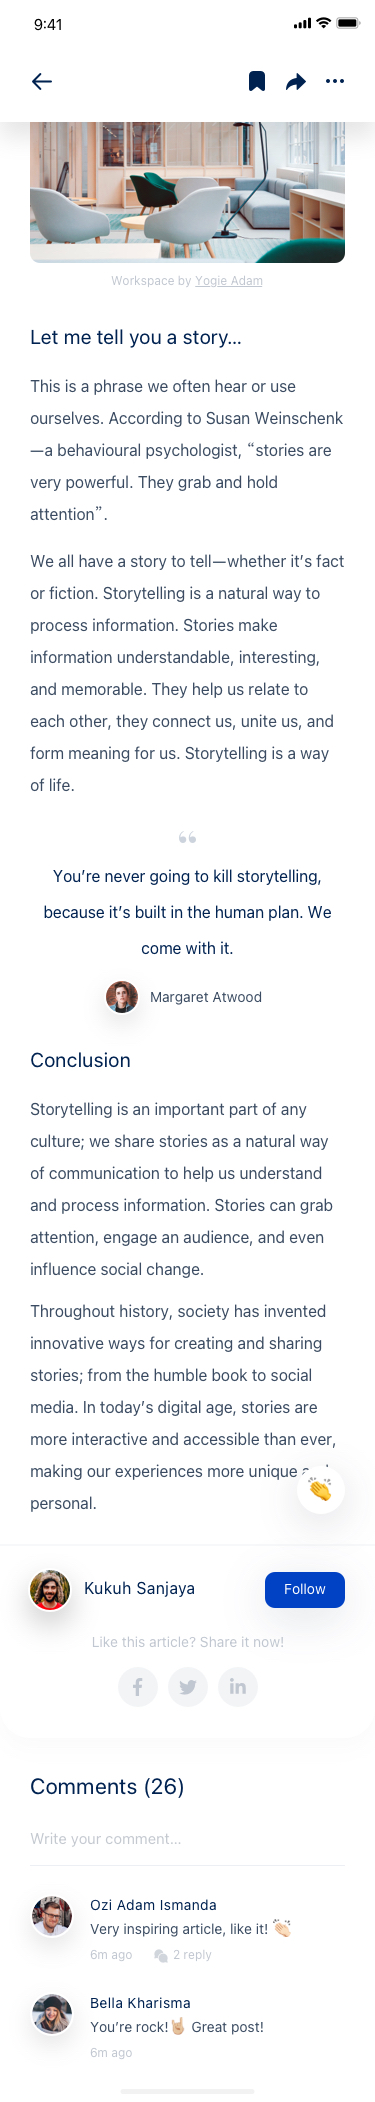
Text in this UI design:
Workspace by Yogie Adam
Let me tell you a story…
This is a phrase we often hear or use ourselves. According to Susan Weinschenk — a behavioural psychologist, “stories are very powerful. They grab and hold attention”.
We all have a story to tell — whether it’s fact or fiction. Storytelling is a natural way to process information. Stories make information understandable, interesting, and memorable. They help us relate to each other, they connect us, unite us, and form meaning for us. Storytelling is a way of life.
You’re never going to kill storytelling, because it’s built in the human plan. We come with it.
Margaret Atwood
Conclusion
Storytelling is an important part of any culture; we share stories as a natural way of communication to help us understand and process information. Stories can grab attention, engage an audience, and even influence social change.

Throughout history, society has invented innovative ways for creating and sharing stories; from the humble book to social media. In today’s digital age, stories are more interactive and accessible than ever, making our experiences more unique and personal.
👏
Kukuh Sanjaya
Follow
Like this article? Share it now!
Comments (26)
Write your comment…
Ozi Adam Ismanda
Very inspiring article, like it! 👏🏻
6m ago
2 reply
Bella Kharisma
You’re rock!🤘🏼 Great post!
6m ago